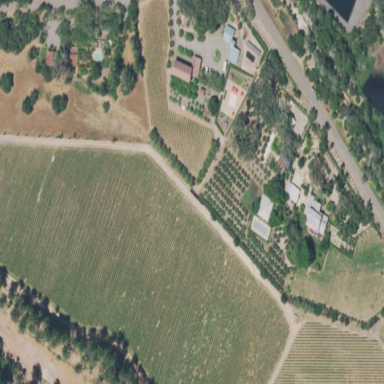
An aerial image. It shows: Vineyard with wine grapes as the crop.